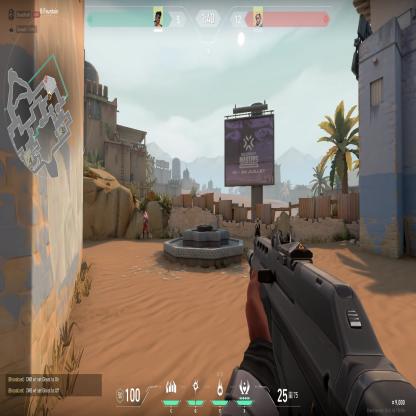
Label: enemy